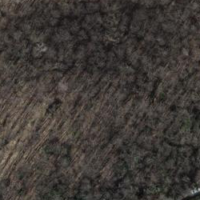
EUNIS habitat code: 53
Species observed at this site:
Vaccinium myrtillus